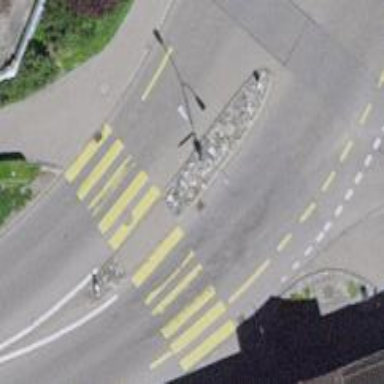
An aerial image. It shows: Zebra crossing for pedestrians.